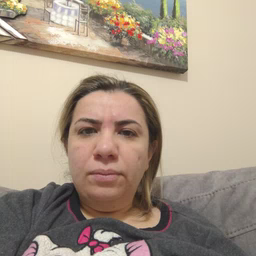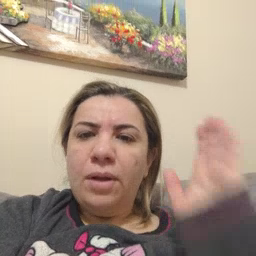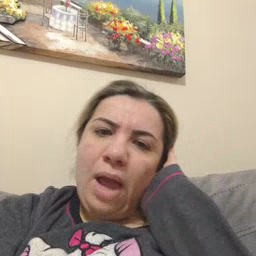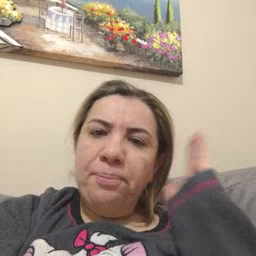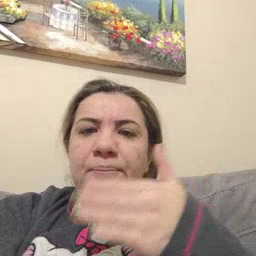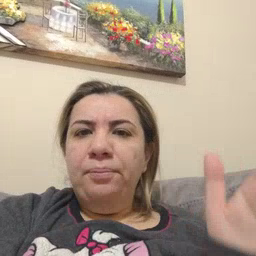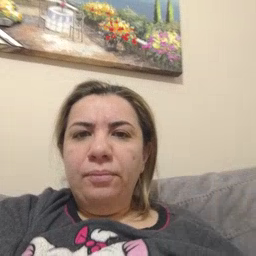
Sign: bedroom